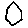
Label: hexagon